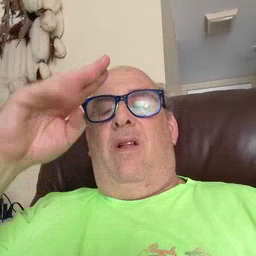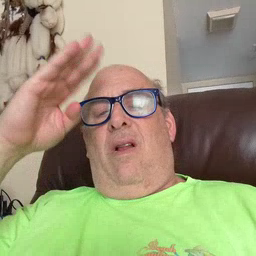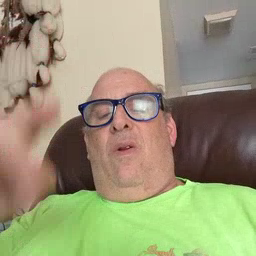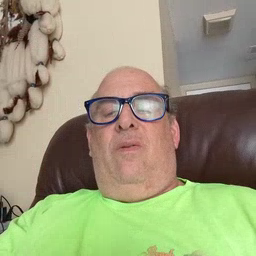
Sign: hello